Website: bh-photo
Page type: customer-info-address
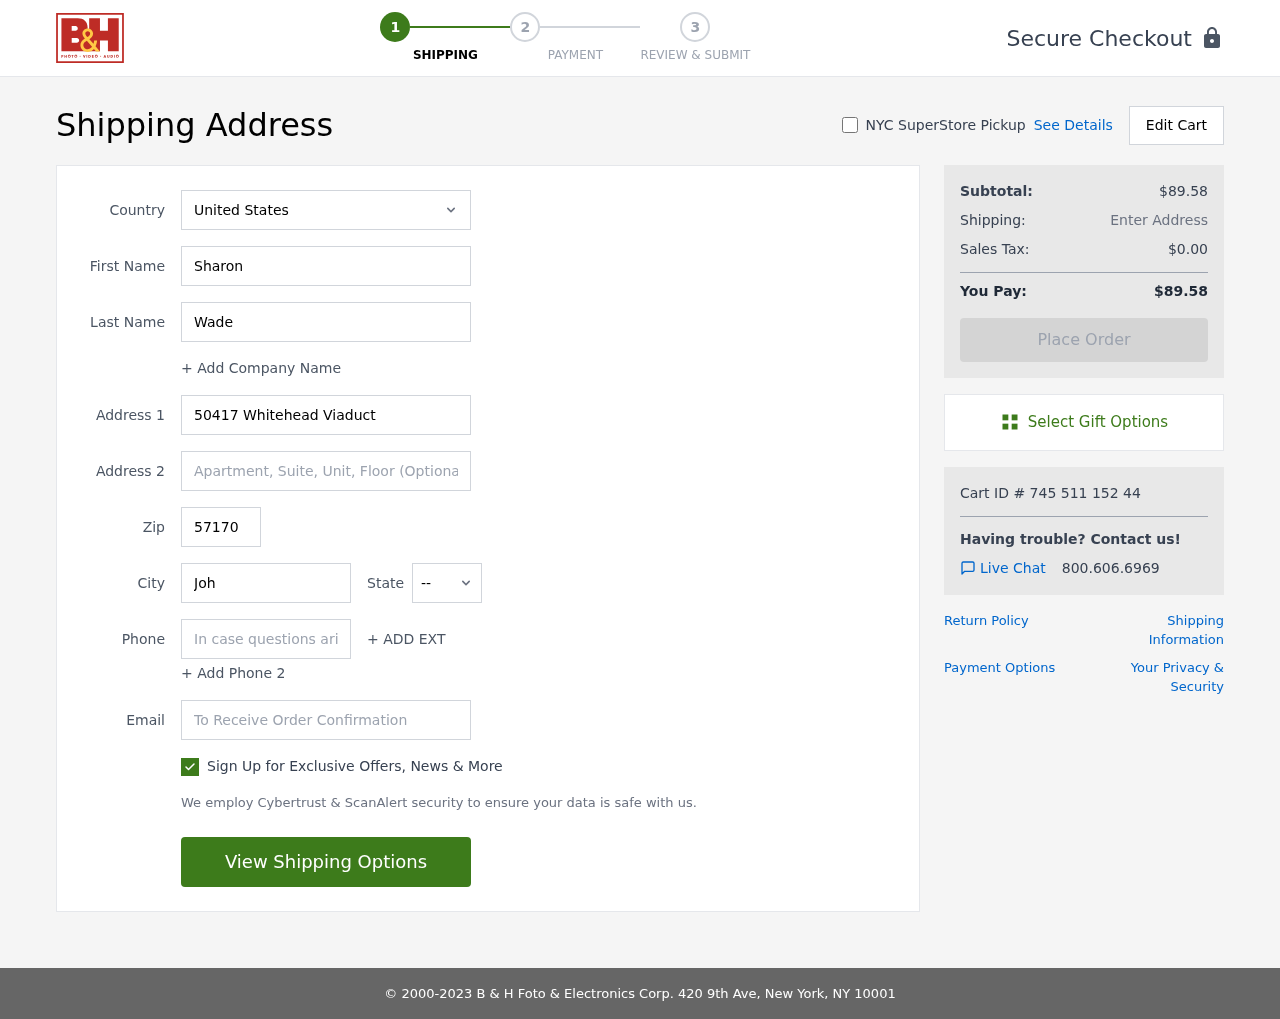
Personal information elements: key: PII_CITY
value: Johnshire
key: PII_COUNTRY
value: United States
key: PII_EMAIL
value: sharon.wade@yahoo.com
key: PII_FIRSTNAME
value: Sharon
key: PII_LASTNAME
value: Wade
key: PII_PHONE
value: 7347002160
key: PII_POSTCODE
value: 57170
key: PII_STATE_ABBR
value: DE
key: PII_STREET
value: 50417 Whitehead Viaduct
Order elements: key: ORDER_SUBTOTAL
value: $89.58
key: ORDER_TAX
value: $0.00
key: ORDER_TOTAL
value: $89.58
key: ORDER_ID
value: Cart ID # 745 511 152 44